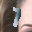
Label: 7